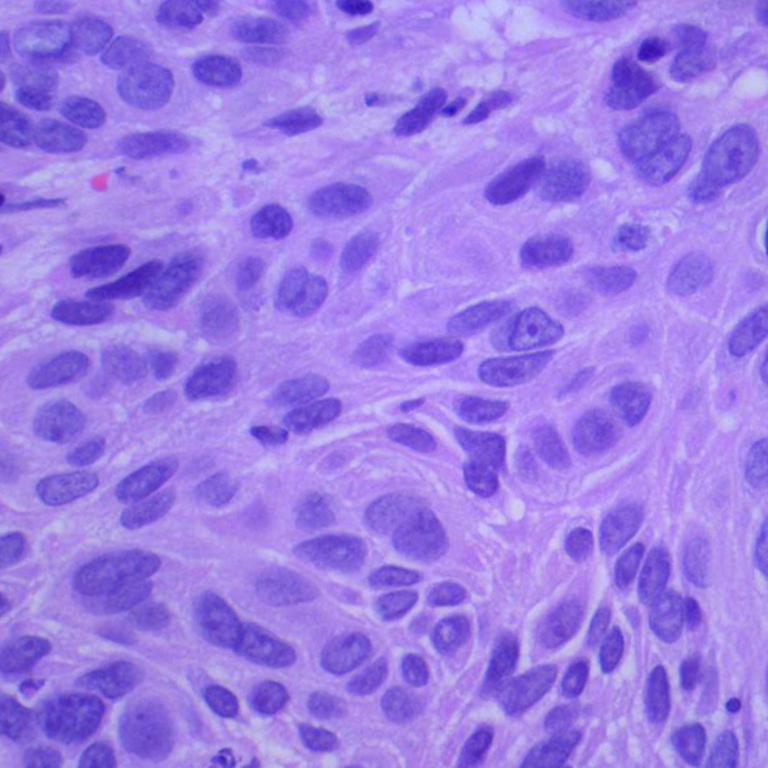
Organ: lung
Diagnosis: squamous carcinomas